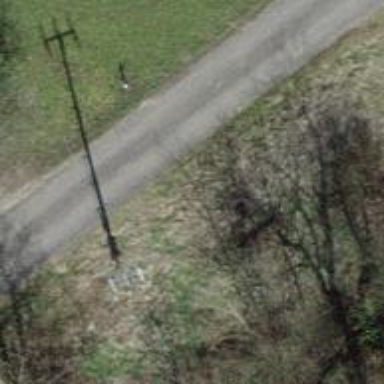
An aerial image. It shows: Power pole.